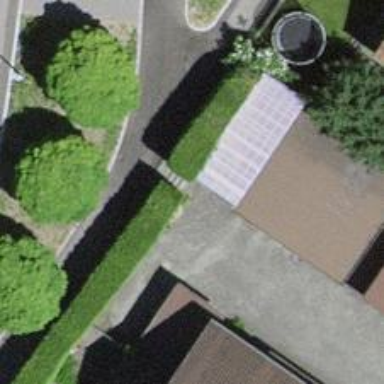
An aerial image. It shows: Road with steps.